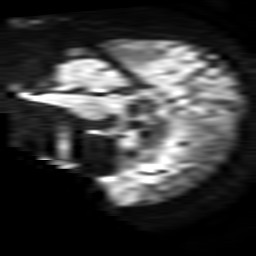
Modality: TRACE
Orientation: sagittal
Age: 65
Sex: female
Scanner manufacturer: philips
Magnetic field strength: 3 T
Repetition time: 4.726 s
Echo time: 0.07409 s